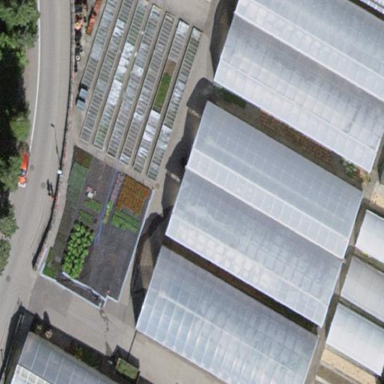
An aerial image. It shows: Greenhouse.